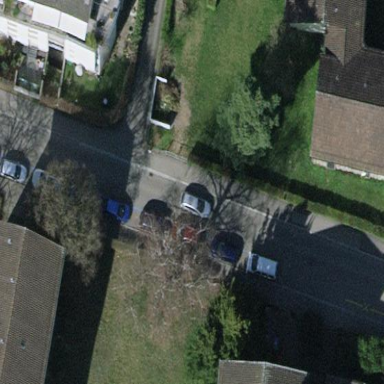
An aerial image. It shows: Parking lane for vehicles.